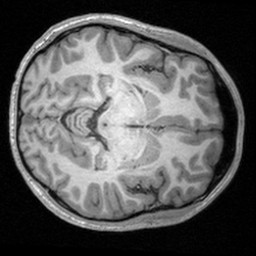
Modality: T1w
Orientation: axial
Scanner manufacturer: siemens
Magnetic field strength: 3 T
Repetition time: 1.9 s
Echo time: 0.00226 s